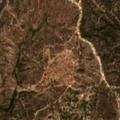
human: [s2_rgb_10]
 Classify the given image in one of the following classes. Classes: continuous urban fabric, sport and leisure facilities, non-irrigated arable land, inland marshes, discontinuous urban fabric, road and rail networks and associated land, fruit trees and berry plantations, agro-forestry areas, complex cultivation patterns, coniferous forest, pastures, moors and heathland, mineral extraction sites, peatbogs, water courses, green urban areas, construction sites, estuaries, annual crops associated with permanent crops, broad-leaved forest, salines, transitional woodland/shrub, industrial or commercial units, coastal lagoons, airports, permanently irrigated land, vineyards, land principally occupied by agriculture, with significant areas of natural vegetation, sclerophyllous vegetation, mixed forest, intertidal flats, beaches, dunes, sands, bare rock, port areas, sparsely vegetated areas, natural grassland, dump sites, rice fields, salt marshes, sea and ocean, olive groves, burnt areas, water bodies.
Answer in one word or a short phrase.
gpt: broad-leaved forest, mixed forest